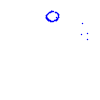
Particle: kaon